Field crop: maize
Growth stage: 1
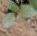
Species: datura